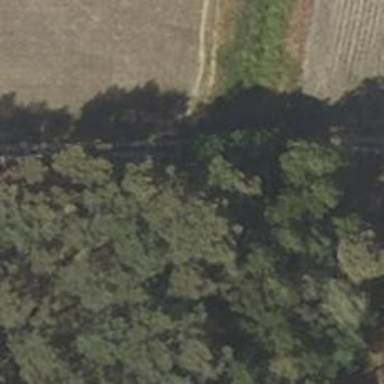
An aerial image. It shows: Culvert tunnel.